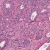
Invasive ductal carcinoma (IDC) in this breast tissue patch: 0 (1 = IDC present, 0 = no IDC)